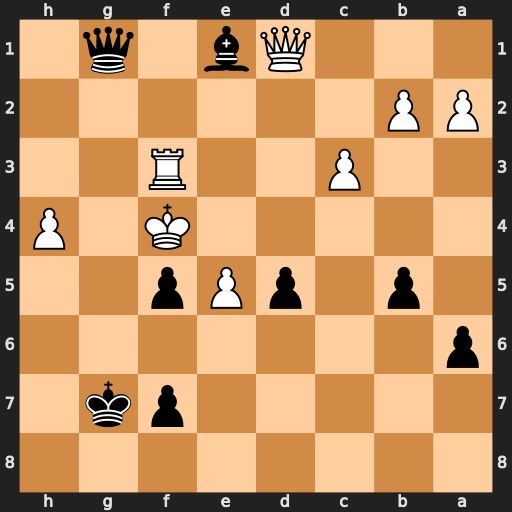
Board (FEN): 8/5pk1/p7/1p1pPp2/5K1P/2P2R2/PP6/3Qb1q1
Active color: b
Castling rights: -
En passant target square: -
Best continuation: Qg4+ Ke3 Qe4#